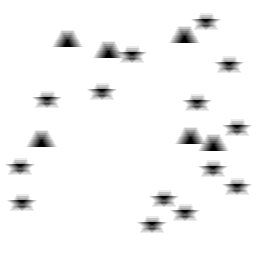
Squares: 0
Triangles: 6
Stars: 14
Total shapes: 20